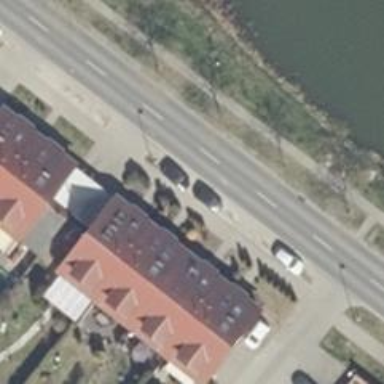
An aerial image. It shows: Footway.